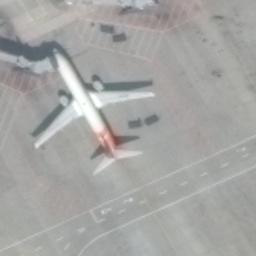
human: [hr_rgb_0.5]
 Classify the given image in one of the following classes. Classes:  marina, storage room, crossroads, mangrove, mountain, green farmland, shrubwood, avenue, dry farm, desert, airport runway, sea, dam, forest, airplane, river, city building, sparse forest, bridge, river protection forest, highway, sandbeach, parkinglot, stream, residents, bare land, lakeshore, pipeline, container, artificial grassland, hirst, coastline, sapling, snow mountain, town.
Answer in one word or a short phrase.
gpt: airplane